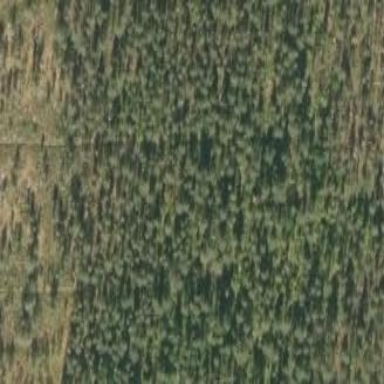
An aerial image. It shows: Needle-leaved woodland.